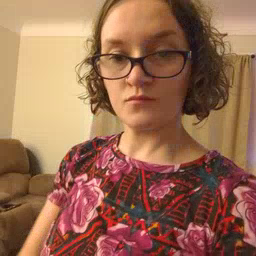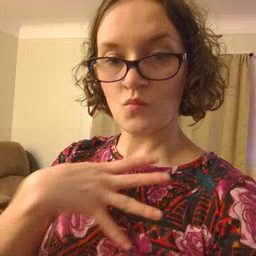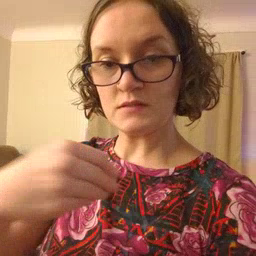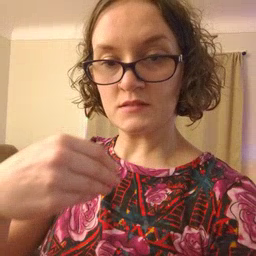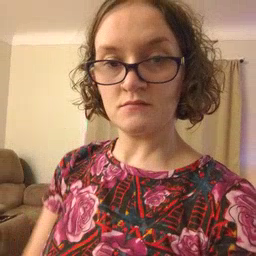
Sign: white